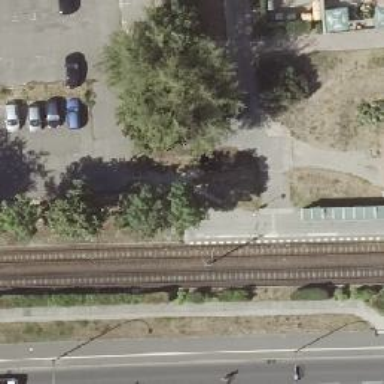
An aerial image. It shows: Tram stop position for public transport.